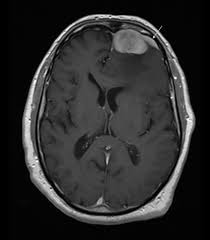
Label: meningioma